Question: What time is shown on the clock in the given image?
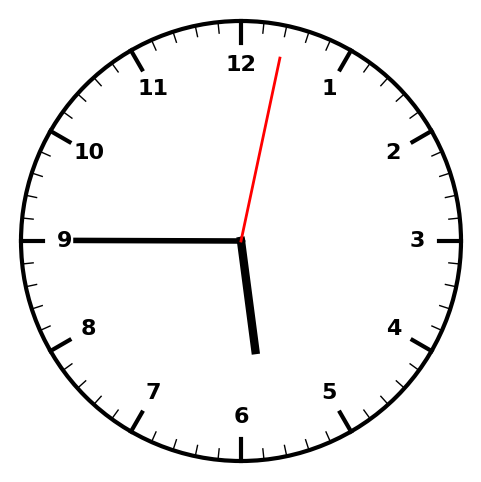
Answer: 05:45:02